Question: I'm having trouble connectiong to MySQL Server database and get the following error:
Error Message
Login failed for user 'root'. Reason: Not associated with a trusted SQL Server connection.
This is the code where the error occurred:
'''
public bool IsValid(string username, string password)
{
using (var con = new SqlConnection("Server=localhost;Database = timekeeping; Uid = root; Pwd = admin;"))
using (var cmd = con.CreateCommand())
{
con.Open();
cmd.CommandText = "SELECT count(*) FROM receptionist WHERE username = @username AND password = @password;";
cmd.Parameters.AddWithValue("@username", username);
cmd.Parameters.AddWithValue("@password", password);
var count = (long)cmd.ExecuteScalar();
return count > 0;
}
}
'''
Screenshot:

This is my config file:
'''
<?xml version="1.0" encoding="utf-8" ?>
<configuration>
<appSettings>
<add key="ODBCDriver" value="Driver={MySQL ODBC 5.1 Driver};Server=localhost;Database=timekeeping;uid=root;pwd=admin;Option=3;"/>
</appSettings>
<connectionStrings>
<add name="connStr" connectionString="Database=timekeeping;uid=root;pwd=admin;Option=3;" />
</connectionStrings>
</configuration>
'''
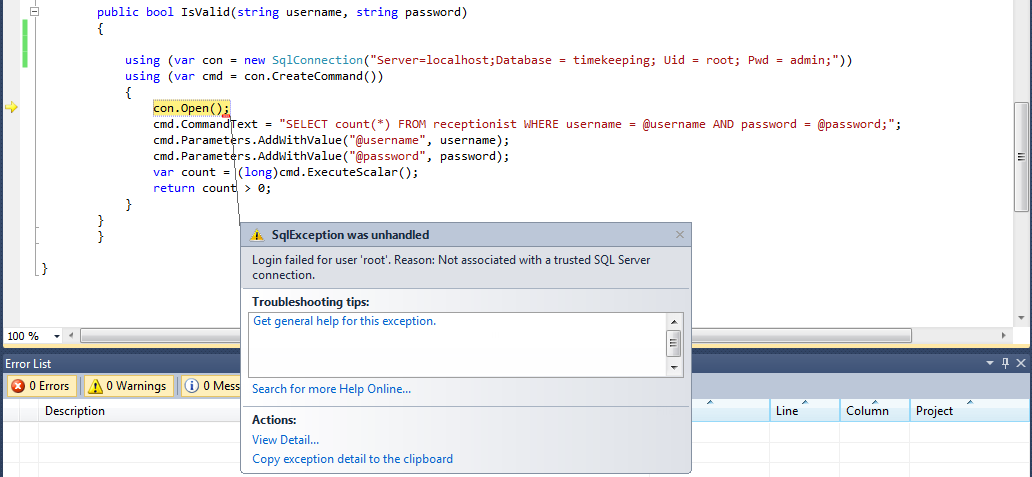
Answer: Are you using ? The error message clearly states it's I also see you're using SqlConnection (which then implies in SqlCommand, SqlDataAdapter, SqlDataReader and so on) which comes from the System.Data.SqlClient namespace - which is specific for SQL Server: <URL>.
To connect to your MySQL database from .NET, you can use ODBC (there may be other options) or if you want to stick to ADO.NET, you can use the <URL>.
I guess this should solve it for you. If I'm not mistaken, the Namespace would then be MySql.Data.MySqlClient and the classes would be named MySqlConnection and so on. Not sure about the actual prefixes, namespaces or naming though - on a Mac at the moment. No .NET here :-D